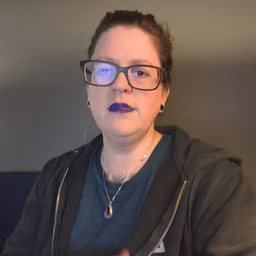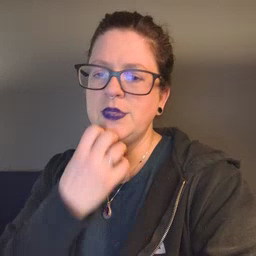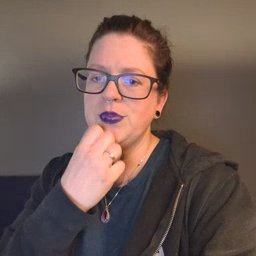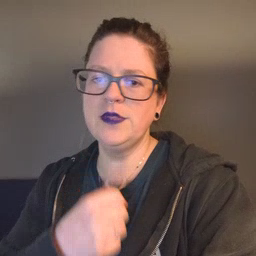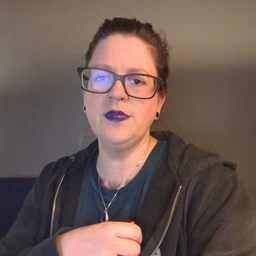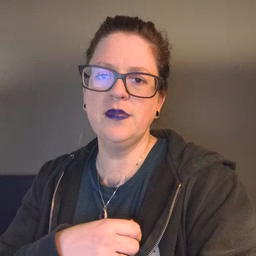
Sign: underwear